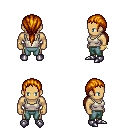
a pixel art fantasy rpg character, male body template, human, tanned skin, white pirate shirt, teal pants, dark blonde ponytail hairstyle, bracelets, metal boots, four views (front, back, left, right), 2x2 character sprite sheet, small pixel art, hard edges, no anti-aliasing